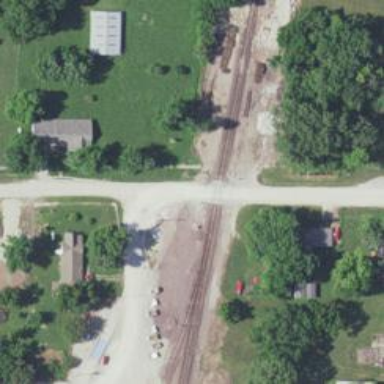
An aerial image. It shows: Level crossing along the railway.